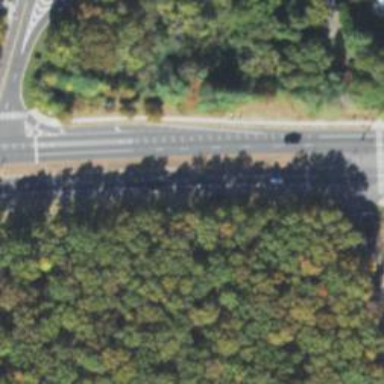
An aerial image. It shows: Primary link road with asphalt surface.